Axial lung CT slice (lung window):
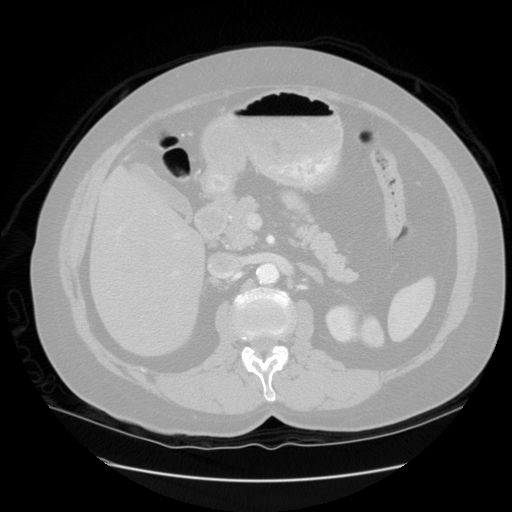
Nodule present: no